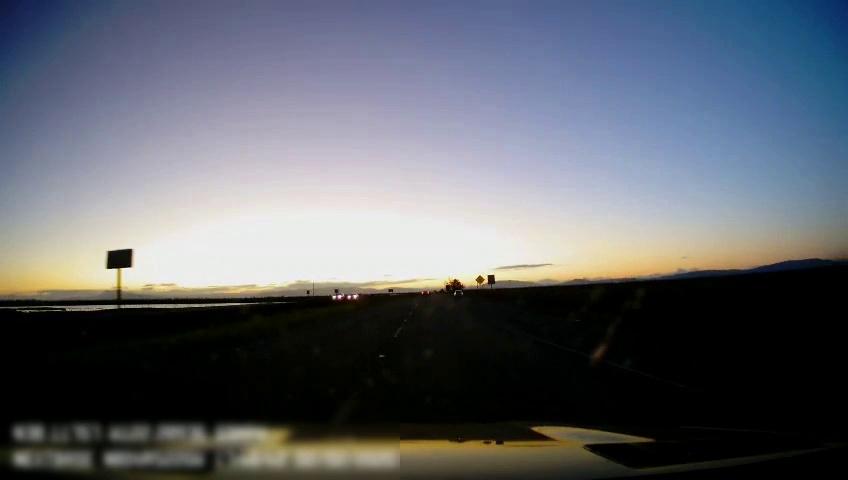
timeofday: Dusk/Dawn/Twilight
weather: Sunny
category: Drivable Space
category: Vehicles | SUV
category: Vehicles | Car
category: Vehicles | Car
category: Lanes | Current Lane
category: Lanes | Alternate Lane
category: Traffic | Signs